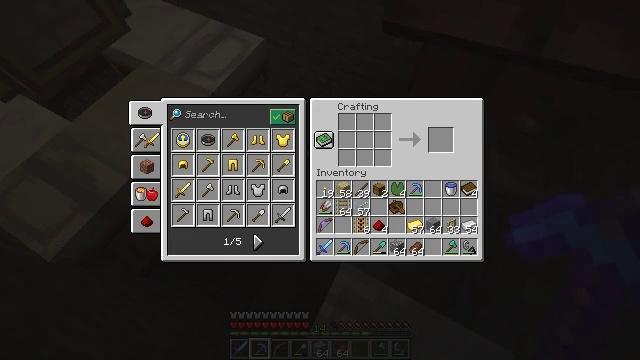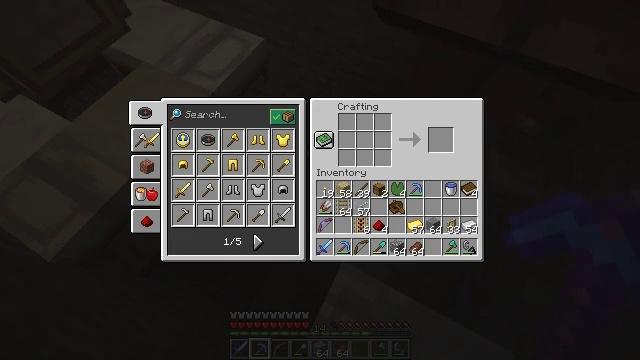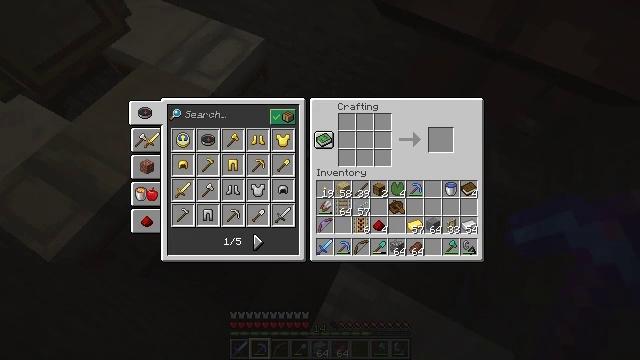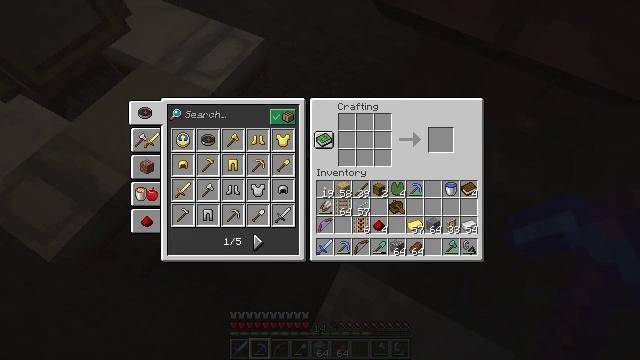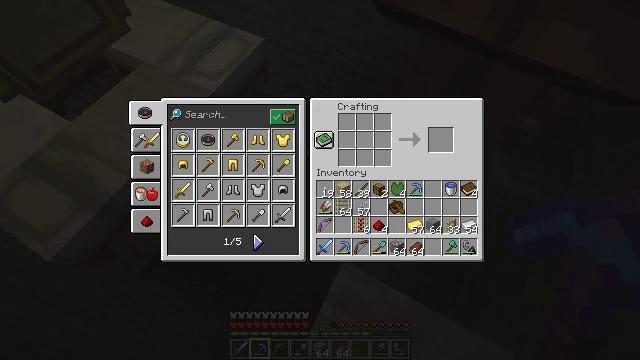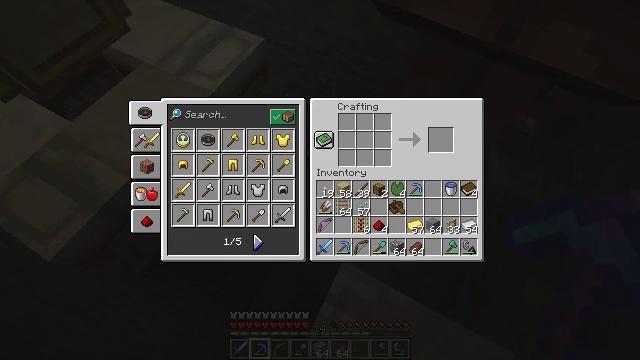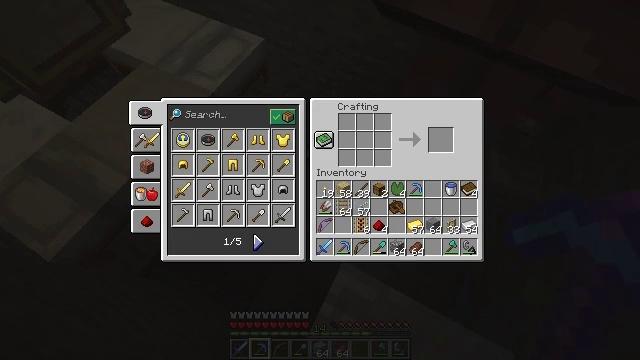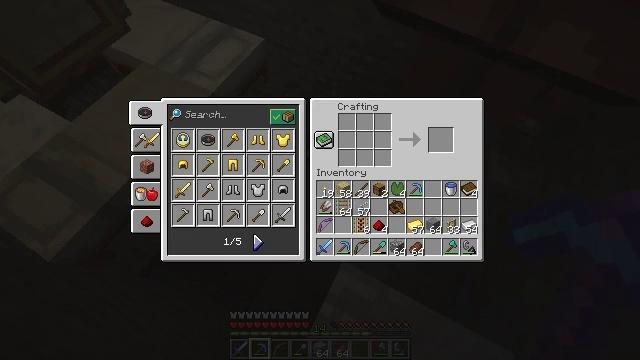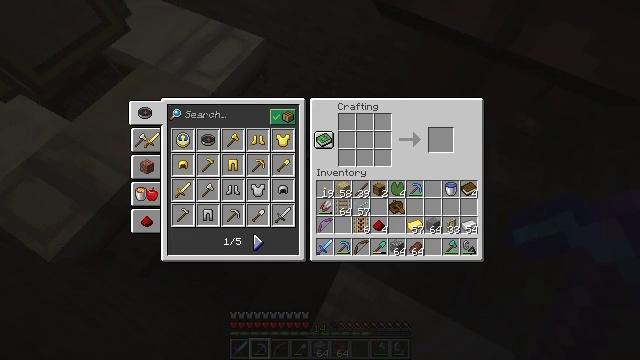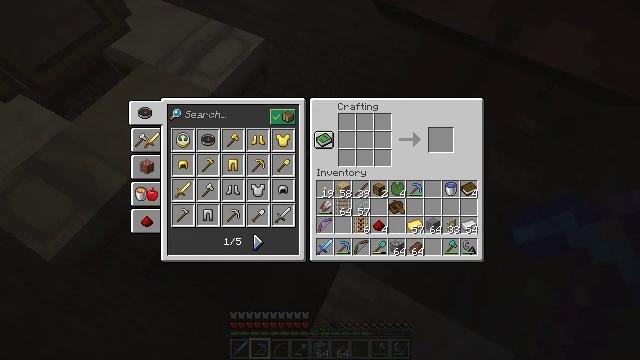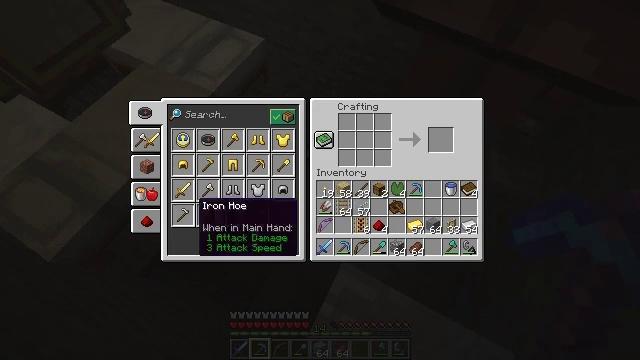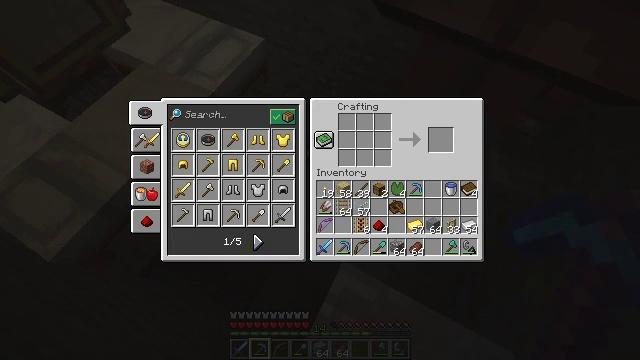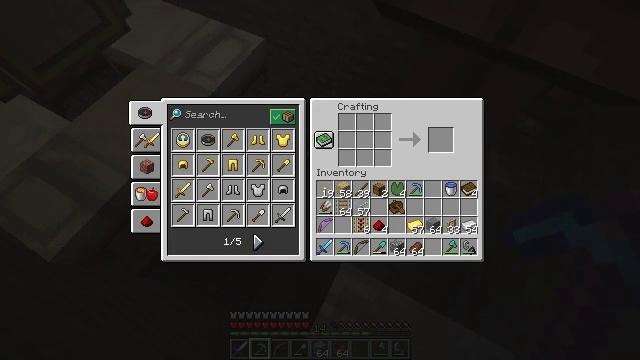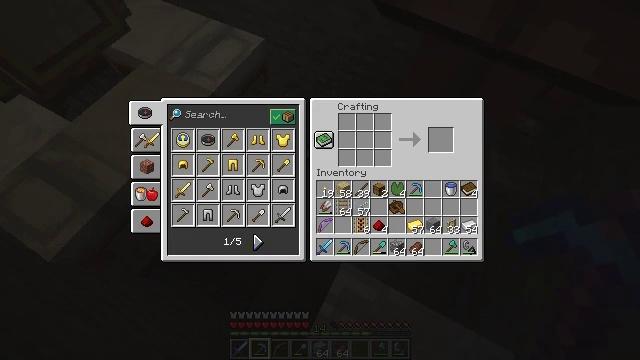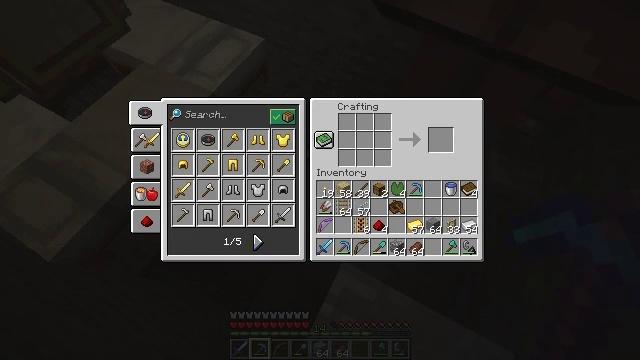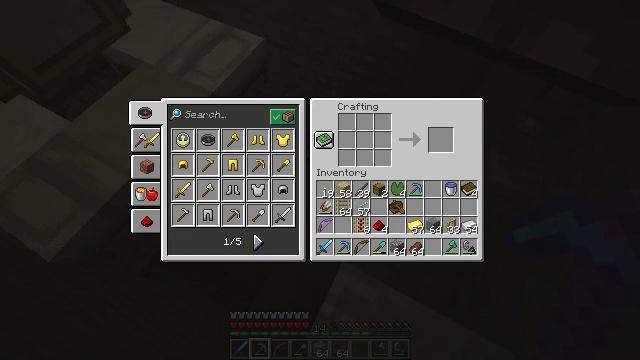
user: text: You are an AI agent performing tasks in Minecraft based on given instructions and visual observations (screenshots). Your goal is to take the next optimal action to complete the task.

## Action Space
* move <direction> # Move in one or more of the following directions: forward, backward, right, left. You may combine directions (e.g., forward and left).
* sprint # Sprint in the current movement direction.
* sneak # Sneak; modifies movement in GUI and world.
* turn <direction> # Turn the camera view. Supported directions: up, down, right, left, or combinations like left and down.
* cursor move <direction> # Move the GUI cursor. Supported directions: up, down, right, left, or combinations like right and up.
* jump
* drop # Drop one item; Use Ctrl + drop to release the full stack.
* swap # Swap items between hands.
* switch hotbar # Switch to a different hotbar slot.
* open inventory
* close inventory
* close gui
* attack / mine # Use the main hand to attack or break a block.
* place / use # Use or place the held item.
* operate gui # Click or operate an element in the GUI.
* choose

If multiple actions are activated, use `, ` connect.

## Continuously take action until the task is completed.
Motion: motion action
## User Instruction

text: Put materials in the crafting grid to craft a dispenser.
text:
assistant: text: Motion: no_op
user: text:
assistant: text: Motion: no_op
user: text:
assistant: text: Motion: turn left
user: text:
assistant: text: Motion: no_op
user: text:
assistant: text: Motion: no_op
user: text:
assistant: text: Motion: no_op
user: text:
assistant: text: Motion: no_op
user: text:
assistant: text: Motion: no_op
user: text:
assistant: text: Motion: turn left and up
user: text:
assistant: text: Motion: turn left and up
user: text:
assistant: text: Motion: turn left
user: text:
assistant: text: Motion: no_op
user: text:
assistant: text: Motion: no_op
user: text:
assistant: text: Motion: turn left and down
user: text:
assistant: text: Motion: no_op
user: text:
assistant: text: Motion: attack / mine
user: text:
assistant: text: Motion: attack / mine
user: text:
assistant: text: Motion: no_op
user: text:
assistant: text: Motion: turn right
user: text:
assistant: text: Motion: turn right and up
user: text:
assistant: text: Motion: turn right and up
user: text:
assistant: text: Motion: turn right and up
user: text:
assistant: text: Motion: turn right
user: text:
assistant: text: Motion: turn up
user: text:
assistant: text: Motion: turn left and up
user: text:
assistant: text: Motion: turn left
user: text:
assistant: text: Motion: no_op
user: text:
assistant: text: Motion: turn left
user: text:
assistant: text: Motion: no_op
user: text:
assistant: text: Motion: no_op